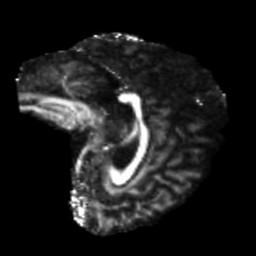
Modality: FA
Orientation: sagittal
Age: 39
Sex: female
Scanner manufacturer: siemens
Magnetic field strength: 3 T
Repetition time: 5.25 s
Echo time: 0.08 s